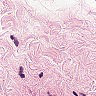
Metastatic tissue present: no